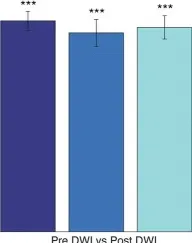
Correlation between tractography results from pre-implant, post-implant, and post-repositioning DWI. (B) bar graph showing the correlation coefficient of the streamline counts between parcellated regions and the VAT corresponding with the originally positioned right lead, repositioned right lead, and left lead comparing the pre-implant and post-implant DWI. *** p < 0.0001 based upon a t-test.
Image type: medical_photograph (other_medical_photograph)